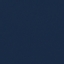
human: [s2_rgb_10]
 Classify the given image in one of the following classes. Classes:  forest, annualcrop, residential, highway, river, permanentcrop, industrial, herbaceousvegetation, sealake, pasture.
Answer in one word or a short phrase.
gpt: SeaLake